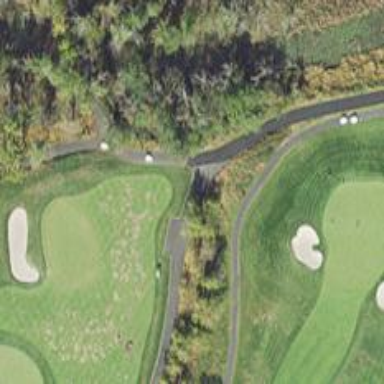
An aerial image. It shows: Footway that doubles as golf path.